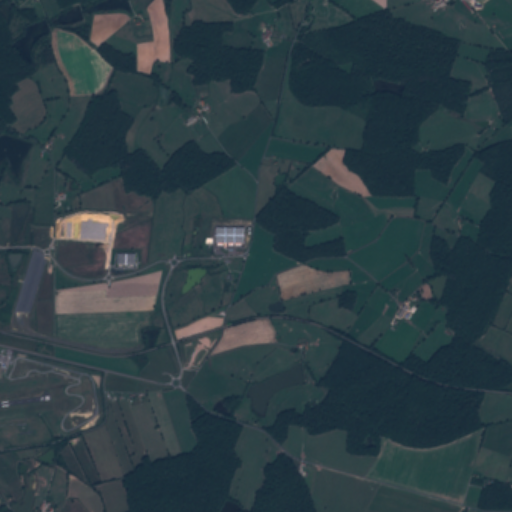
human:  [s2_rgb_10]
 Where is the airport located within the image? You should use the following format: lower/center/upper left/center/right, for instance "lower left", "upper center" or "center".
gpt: The airport is located in the lower left of the image.
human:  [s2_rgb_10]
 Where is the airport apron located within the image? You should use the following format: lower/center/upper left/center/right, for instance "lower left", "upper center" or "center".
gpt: The airport apron is located in the lower left of the image.
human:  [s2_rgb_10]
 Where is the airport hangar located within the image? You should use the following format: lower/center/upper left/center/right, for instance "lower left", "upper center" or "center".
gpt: The airport hangar is located in the lower left of the image.
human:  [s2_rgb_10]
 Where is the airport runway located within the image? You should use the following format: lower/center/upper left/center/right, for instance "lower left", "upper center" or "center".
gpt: The airport runway is located in the lower left of the image.
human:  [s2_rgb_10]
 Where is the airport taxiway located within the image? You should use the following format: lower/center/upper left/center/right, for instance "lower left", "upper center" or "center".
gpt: The airport taxiway is located in the lower left of the image.
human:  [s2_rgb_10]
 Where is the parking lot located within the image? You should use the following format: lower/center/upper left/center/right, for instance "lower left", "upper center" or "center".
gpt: The parking lot is located in the lower left of the image.
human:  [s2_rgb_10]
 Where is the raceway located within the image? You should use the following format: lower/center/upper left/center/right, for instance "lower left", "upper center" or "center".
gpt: The raceway is located in the lower left of the image.
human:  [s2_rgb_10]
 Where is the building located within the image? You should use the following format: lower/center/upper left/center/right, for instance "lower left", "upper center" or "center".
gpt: There is no building in the image.